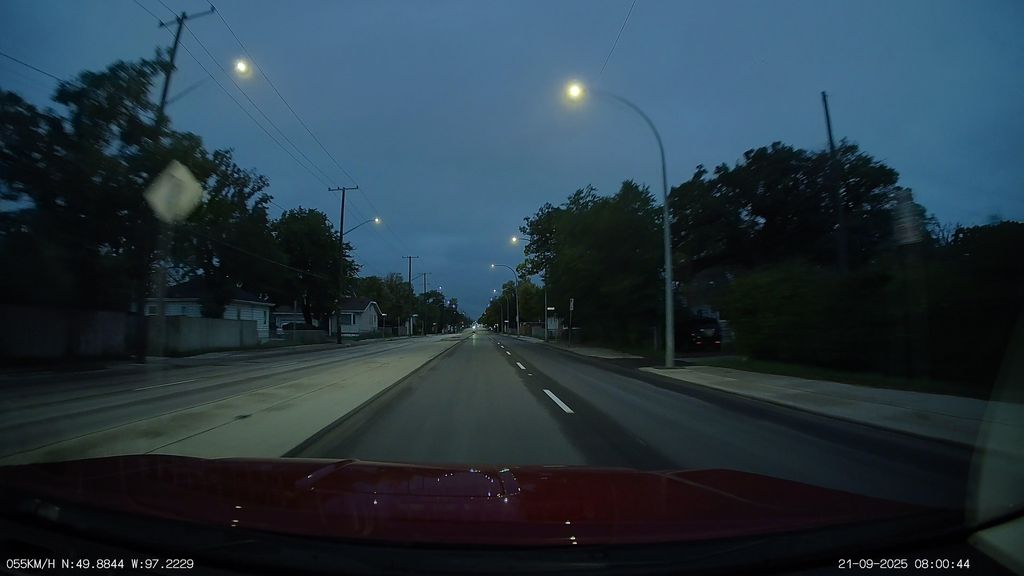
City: winnipeg